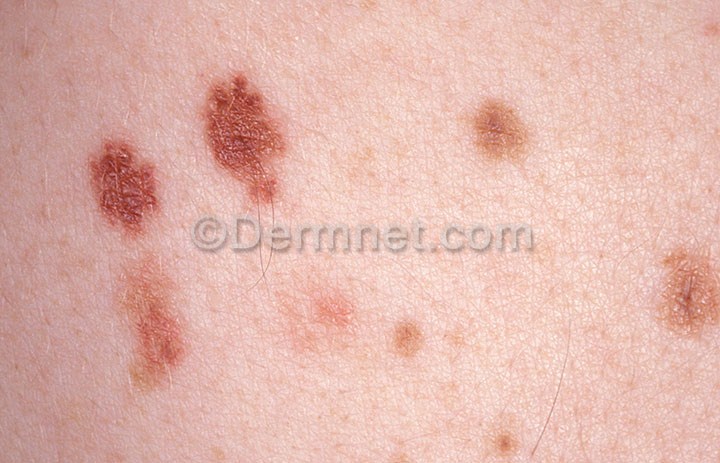
Disease: Melanoma Skin Cancer Nevi and Moles